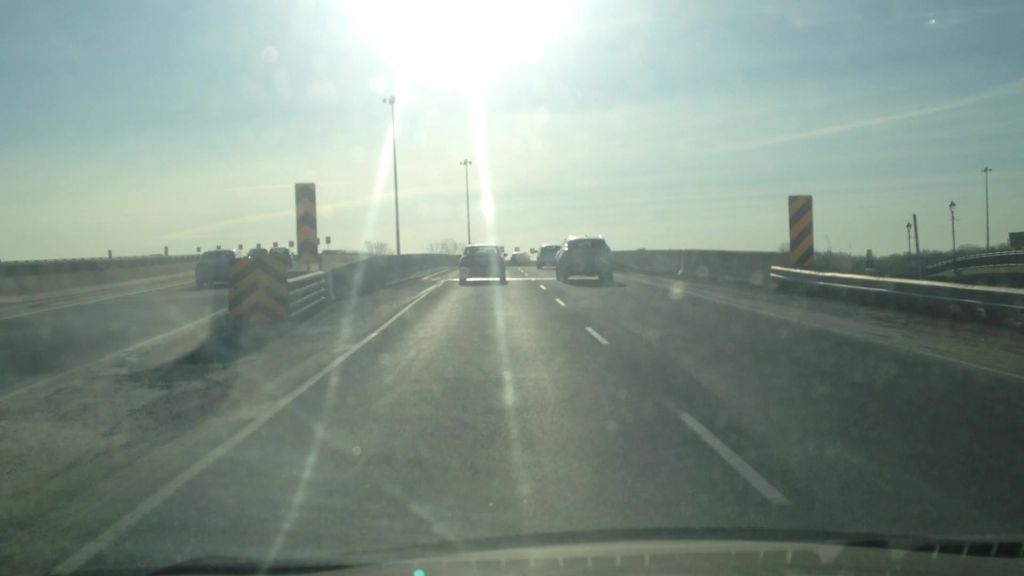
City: montreal